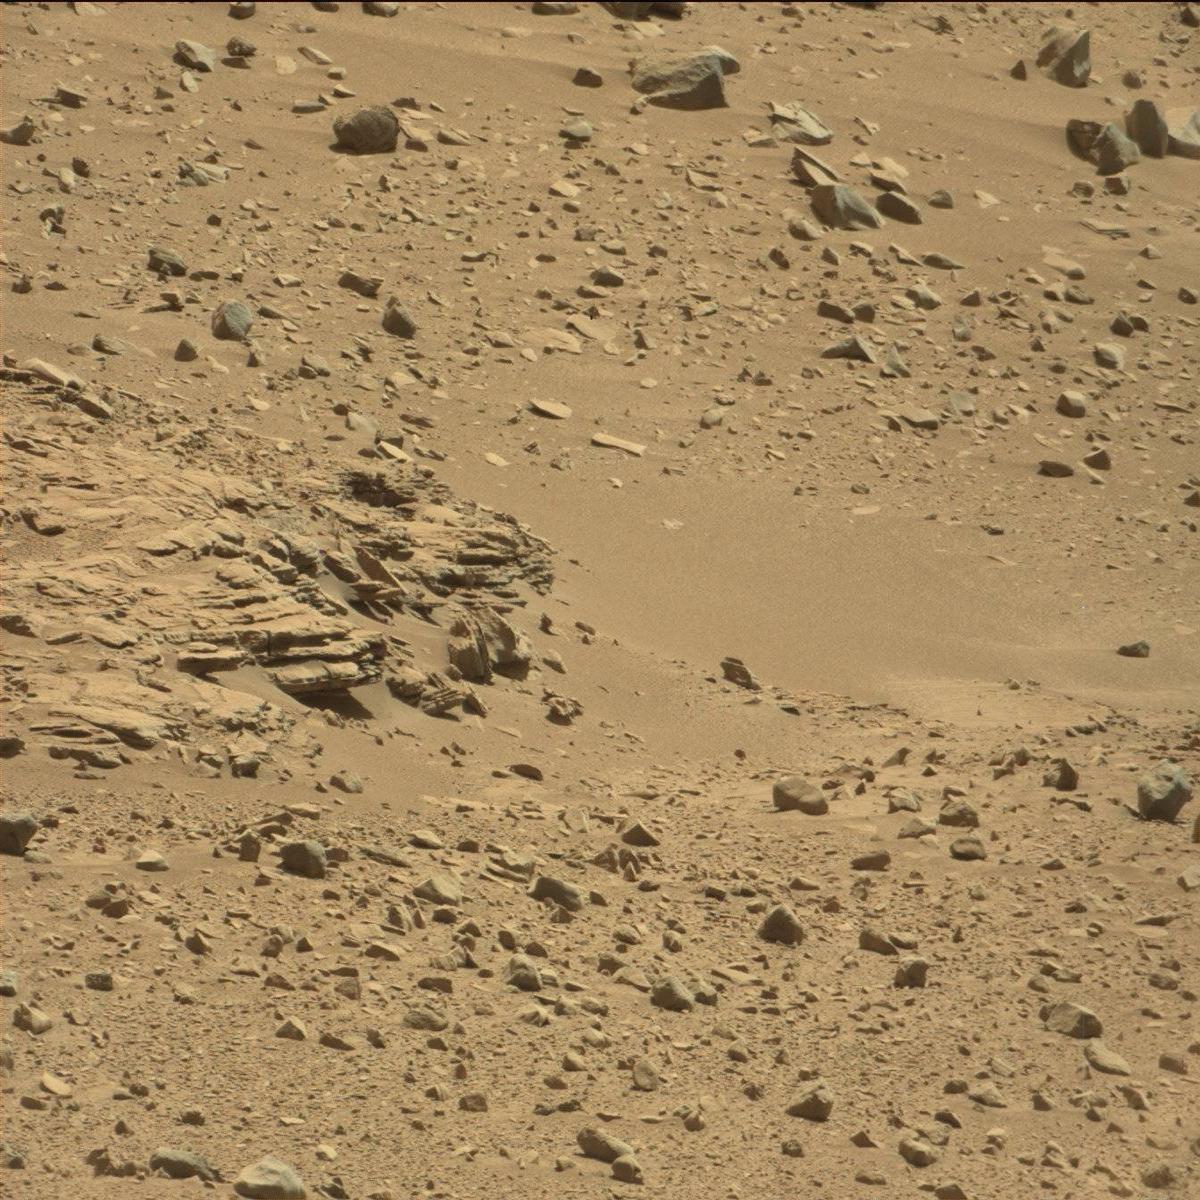
Terrain classes present: Bedrock, Rock, Sand / Soil